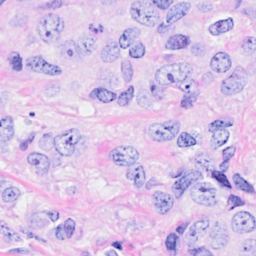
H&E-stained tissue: Breast